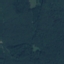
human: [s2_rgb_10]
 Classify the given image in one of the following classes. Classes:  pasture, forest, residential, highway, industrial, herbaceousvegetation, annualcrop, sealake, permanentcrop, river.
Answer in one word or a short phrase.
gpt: Forest